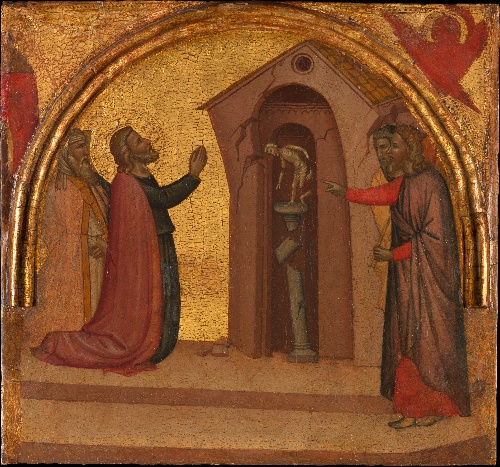
Title: Saint John the Evangelist Causes a Pagan Temple to Collapse
Artist: Francescuccio Ghissi (Francesco di Cecco Ghissi)
Artist bio: Italian, Marchigian, active 1359–74
Date: ca. 1370
Object type: Painting
Classification: Paintings
Medium: Tempera on wood, gold ground
Dimensions: 14 1/8 x 15 1/4 in. (35.9 x 38.7 cm)
Department: European Paintings
Credit line: Gift of Mrs. W. Murray Crane, 1969
Accession year: 1969
Repository: Metropolitan Museum of Art, New York, NY
Tags: Temples|Men|Saint John the Evangelist